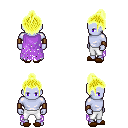
a pixel art fantasy rpg character, male body template, dark elf, purple skin, maroon tattered cape, white pants, gold short topknot hairstyle, leather bracers, brown slippers, four views (front, back, left, right), 2x2 character sprite sheet, small pixel art, hard edges, no anti-aliasing